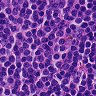
Metastatic tissue present: no